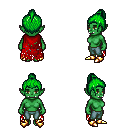
a pixel art fantasy rpg character, female body template, orc, green skin, red tattered cape, teal pants, green short topknot hairstyle, gold boots, four views (front, back, left, right), 2x2 character sprite sheet, small pixel art, hard edges, no anti-aliasing